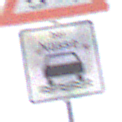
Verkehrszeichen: BeiNaesse
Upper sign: SchleuderOderRutschgefahr
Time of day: Midday
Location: Outdoor (Suburban)
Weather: Overcast
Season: NotSpecified
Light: Natural